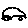
Label: car